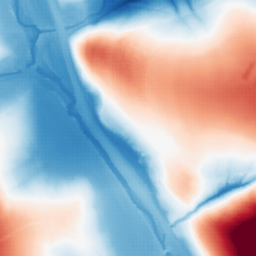
Category: morphological
Decomposition family: tophat_combined
Decomposition parameters: size: 100
Upsampling method: sinc_hamming
Upsampling parameters: scale: 8
kernel_size: 16
Upsampling scale: 8